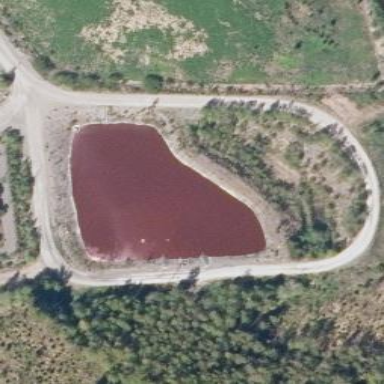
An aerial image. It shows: Reservoir.